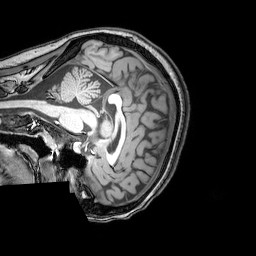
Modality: T1w
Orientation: sagittal
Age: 22
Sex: female
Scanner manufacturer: philips
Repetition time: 0.008162 s
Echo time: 0.00376 s